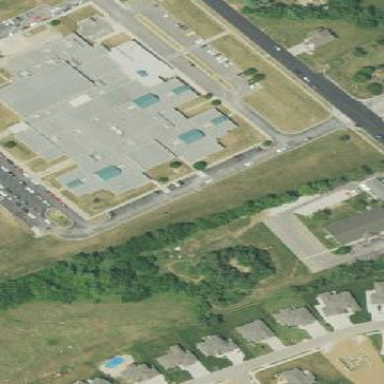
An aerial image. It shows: School building.